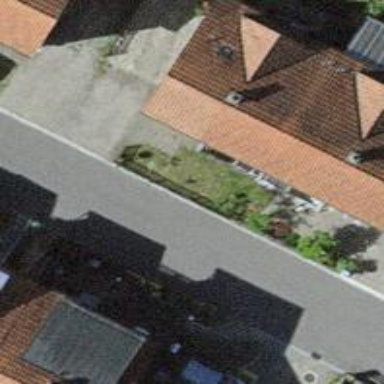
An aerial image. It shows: Terrace building.